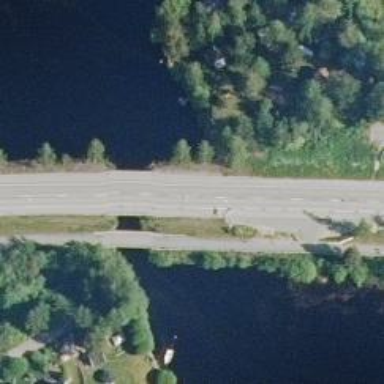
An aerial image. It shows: Cycleway bridge with asphalt surface.